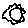
Label: sun